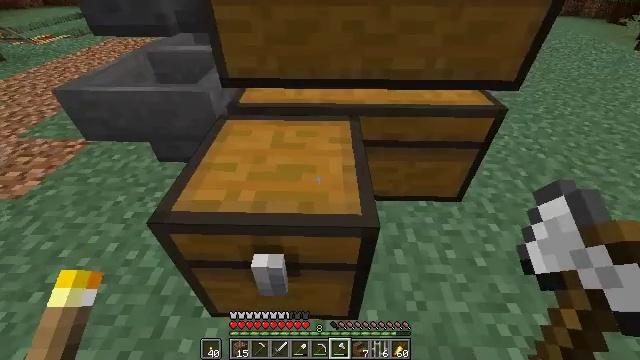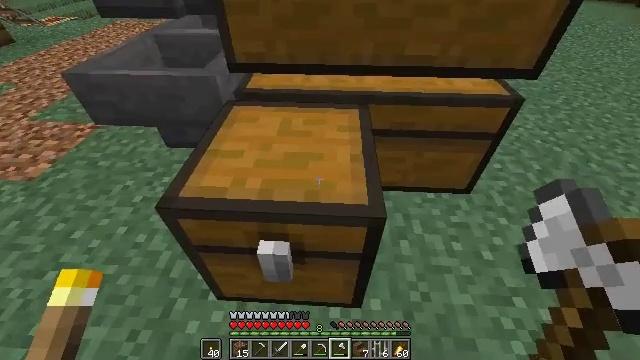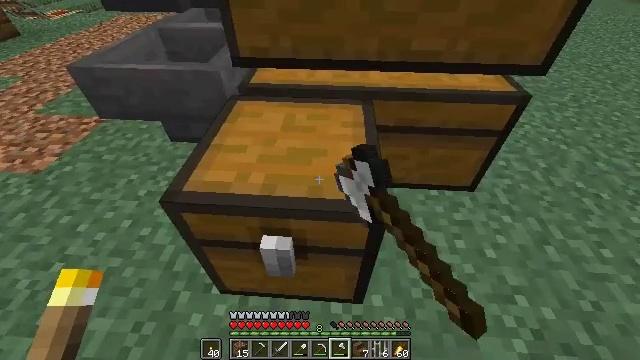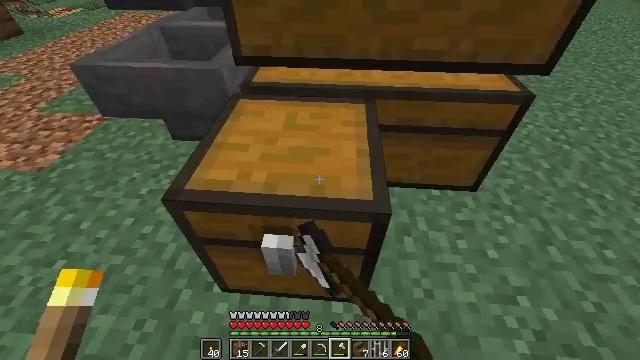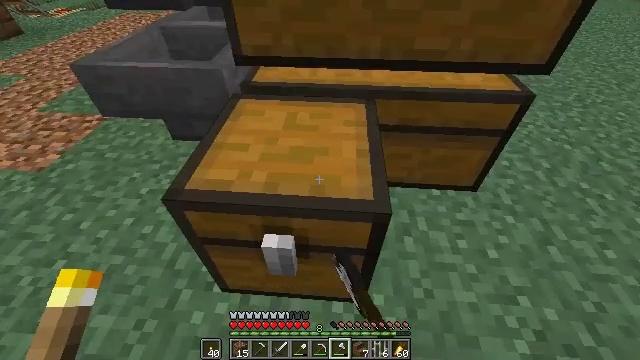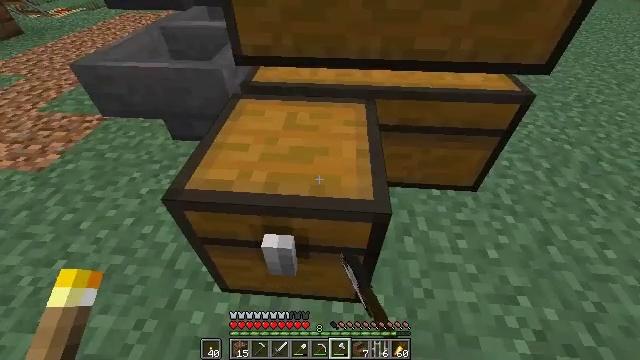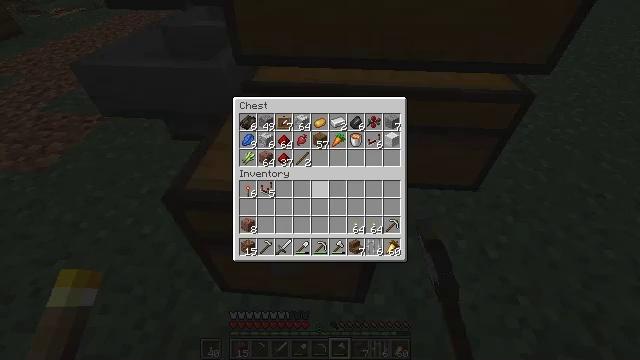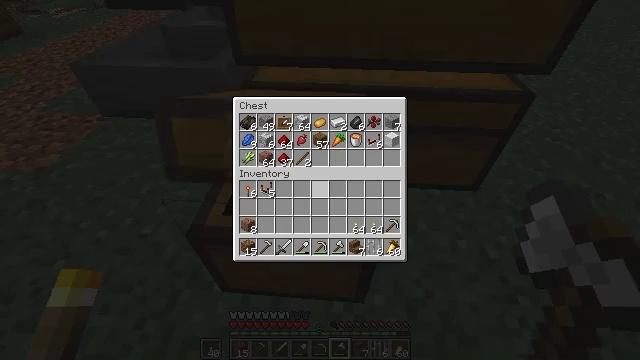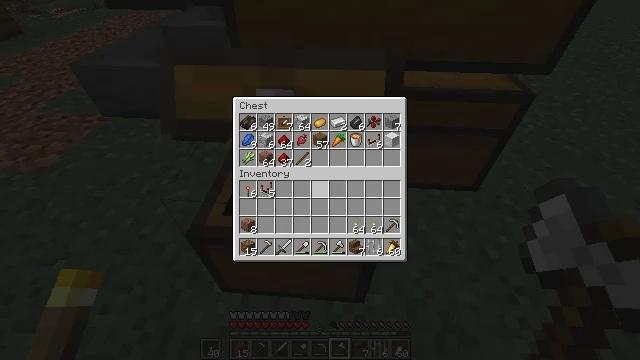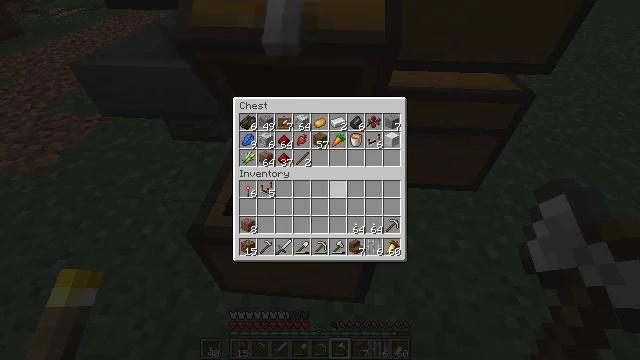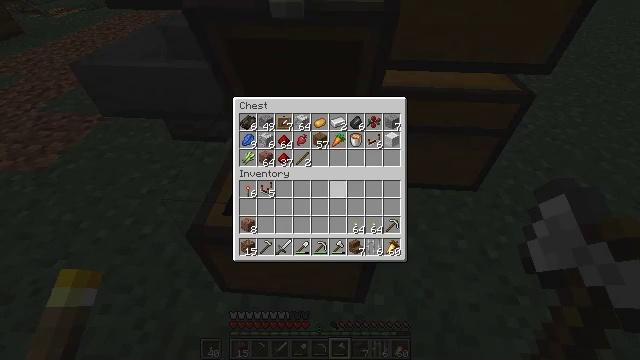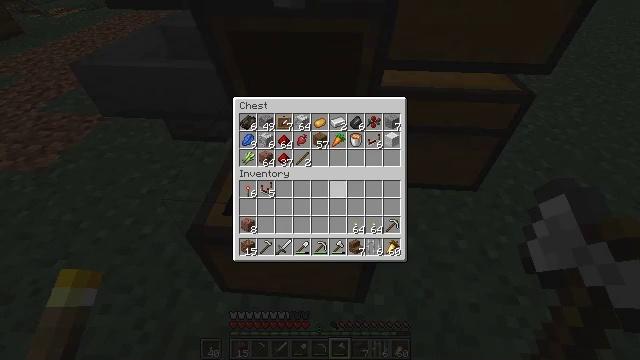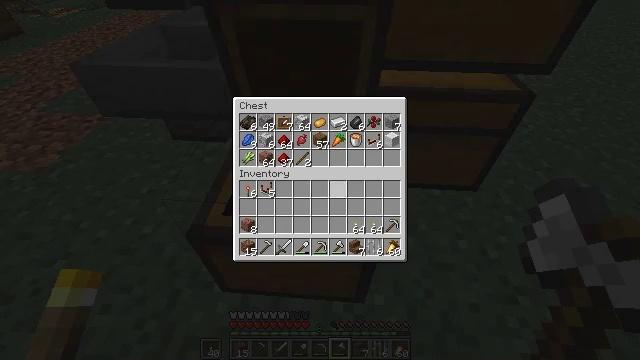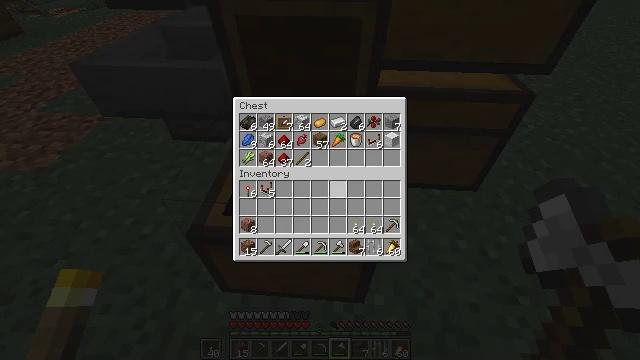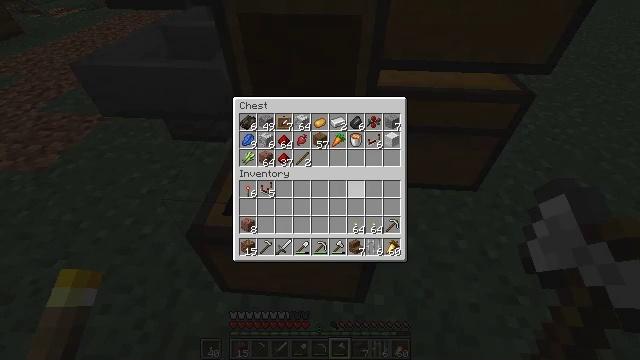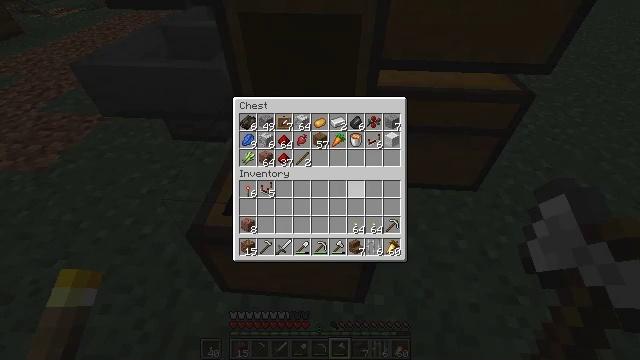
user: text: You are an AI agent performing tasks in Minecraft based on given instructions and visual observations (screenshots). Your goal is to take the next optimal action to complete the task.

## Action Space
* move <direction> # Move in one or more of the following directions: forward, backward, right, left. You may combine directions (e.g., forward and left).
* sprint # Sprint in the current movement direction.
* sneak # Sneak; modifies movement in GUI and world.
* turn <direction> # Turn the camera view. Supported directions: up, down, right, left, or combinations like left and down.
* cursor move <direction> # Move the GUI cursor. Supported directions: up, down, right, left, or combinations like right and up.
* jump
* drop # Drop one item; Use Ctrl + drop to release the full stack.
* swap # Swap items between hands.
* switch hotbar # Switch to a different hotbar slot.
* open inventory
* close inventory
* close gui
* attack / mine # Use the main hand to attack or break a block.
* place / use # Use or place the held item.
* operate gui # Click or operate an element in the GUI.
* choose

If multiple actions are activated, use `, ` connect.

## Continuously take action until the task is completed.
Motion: motion action
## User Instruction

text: Attack the spruce planks to recycle them.
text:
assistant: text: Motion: turn left and down, use / place
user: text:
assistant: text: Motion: use / place
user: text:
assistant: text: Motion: use / place
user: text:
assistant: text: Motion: use / place
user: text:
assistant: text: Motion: no_op
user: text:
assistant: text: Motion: no_op
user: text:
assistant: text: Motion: no_op
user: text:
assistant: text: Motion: no_op
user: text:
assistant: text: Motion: turn right
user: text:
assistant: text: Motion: turn right
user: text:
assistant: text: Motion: no_op
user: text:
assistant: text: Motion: no_op
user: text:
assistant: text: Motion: no_op
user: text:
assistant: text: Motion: no_op
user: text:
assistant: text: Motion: no_op
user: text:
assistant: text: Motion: turn down
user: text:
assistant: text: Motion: sneak, turn right and down
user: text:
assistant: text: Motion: sneak
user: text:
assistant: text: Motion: sneak
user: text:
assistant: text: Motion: sneak
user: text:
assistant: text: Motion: sneak, turn down
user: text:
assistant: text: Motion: sneak
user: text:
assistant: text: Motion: sneak, turn left
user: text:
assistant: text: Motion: sneak
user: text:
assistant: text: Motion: sneak
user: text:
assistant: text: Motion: sneak, turn left
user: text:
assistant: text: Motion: sneak, turn left and up
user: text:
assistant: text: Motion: sneak, turn left and up
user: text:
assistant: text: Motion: sneak
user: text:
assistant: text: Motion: sneak